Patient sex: M
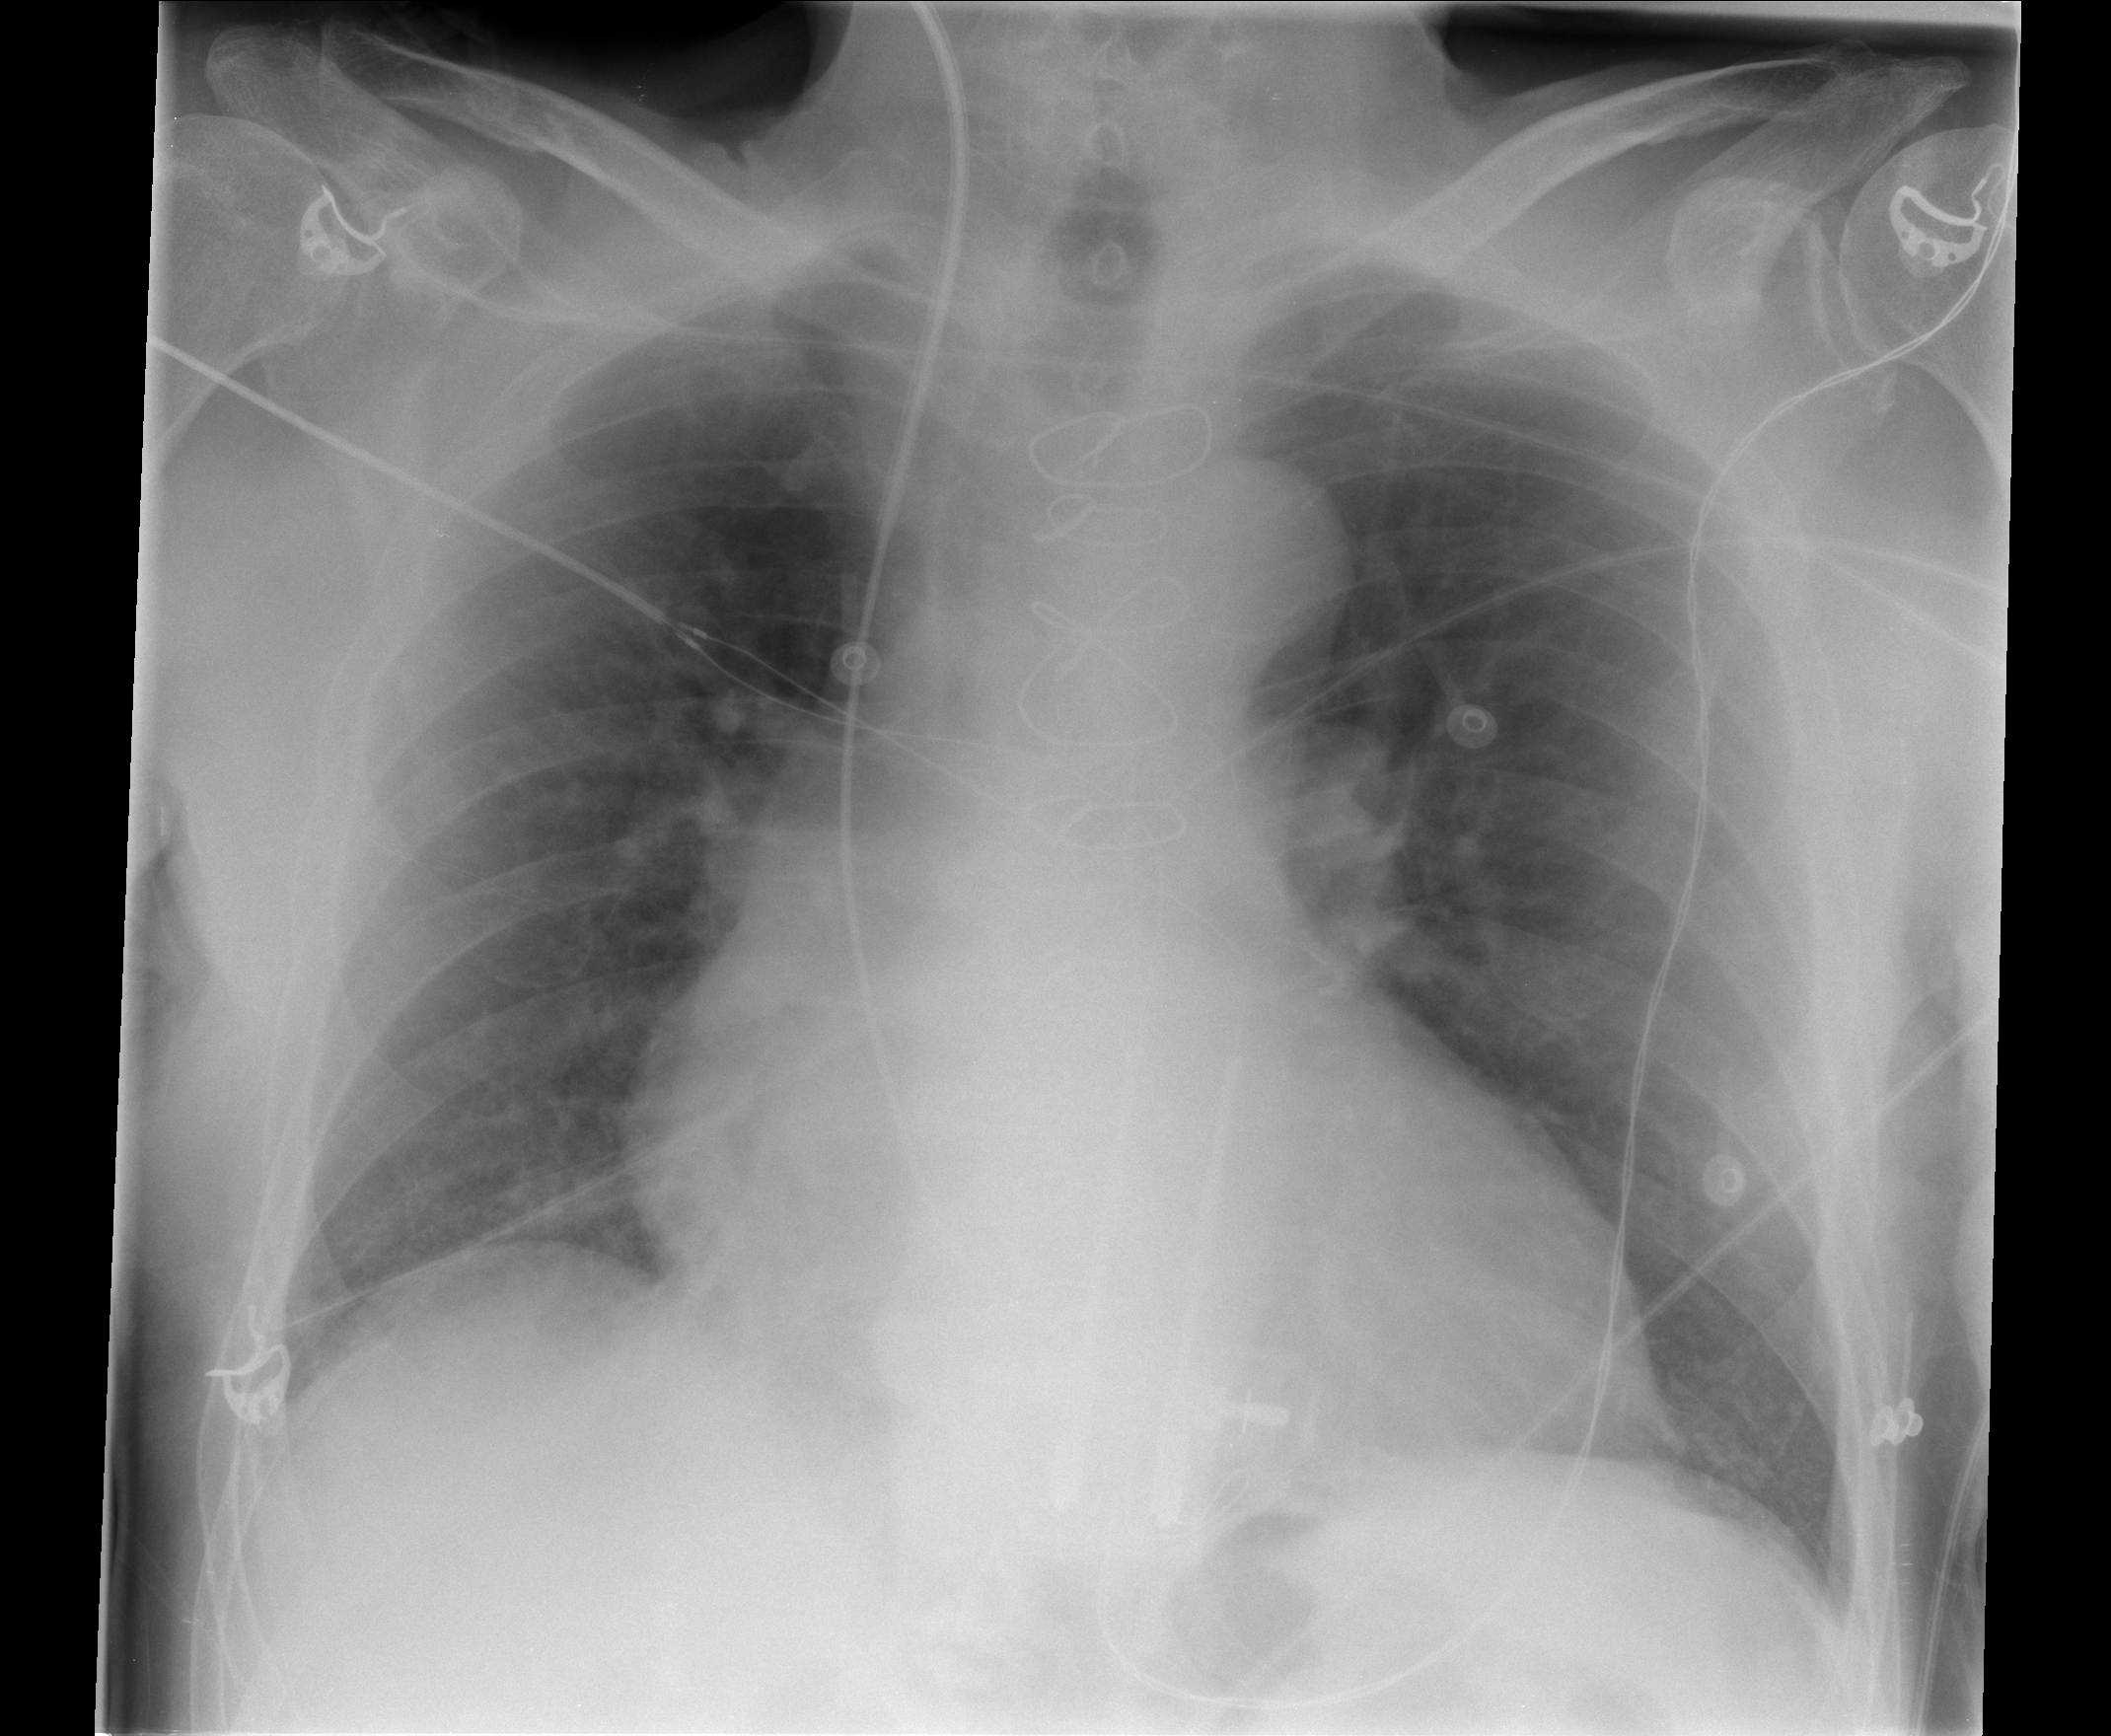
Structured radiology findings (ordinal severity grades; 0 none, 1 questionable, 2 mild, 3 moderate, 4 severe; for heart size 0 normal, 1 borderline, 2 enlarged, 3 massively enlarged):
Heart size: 2
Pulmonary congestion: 2
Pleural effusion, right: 0
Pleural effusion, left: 0
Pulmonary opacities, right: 1
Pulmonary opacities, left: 0
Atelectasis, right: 2
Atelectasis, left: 0